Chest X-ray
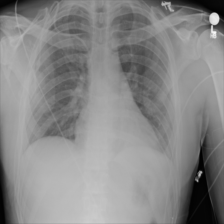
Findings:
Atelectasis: negative
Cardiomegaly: negative
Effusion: negative
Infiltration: negative
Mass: negative
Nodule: negative
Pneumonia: negative
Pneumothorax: negative
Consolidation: negative
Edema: negative
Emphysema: negative
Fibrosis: negative
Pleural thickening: negative
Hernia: negative